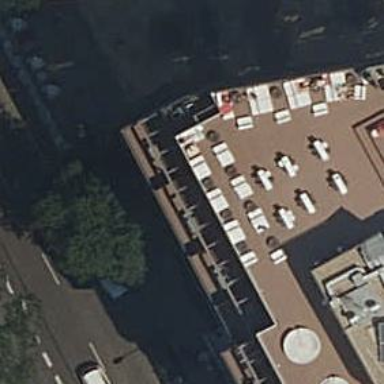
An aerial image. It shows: Restaurant.